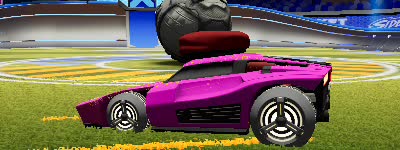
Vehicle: breakout